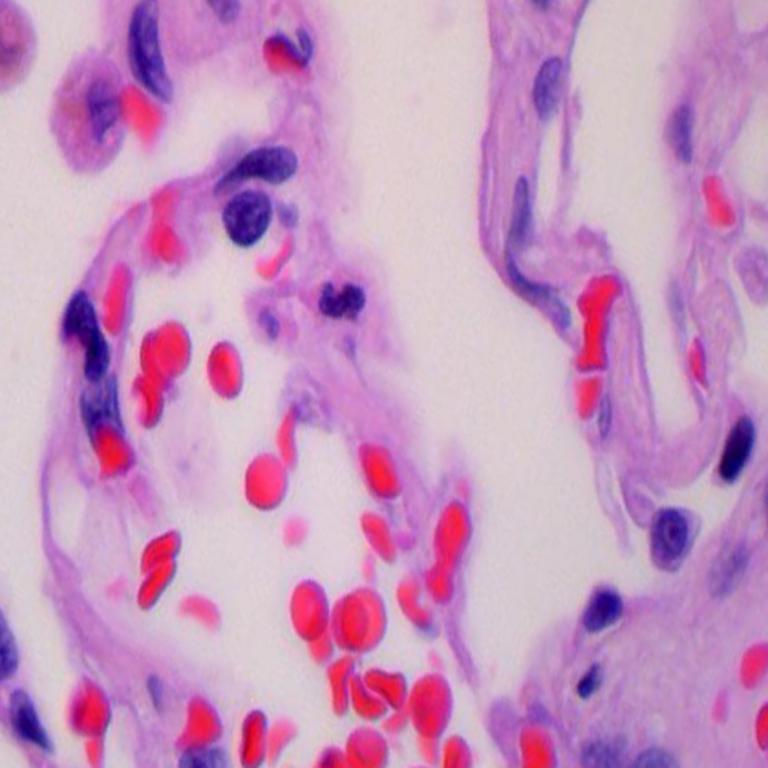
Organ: lung
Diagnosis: benign